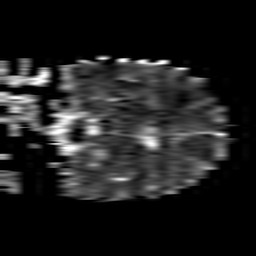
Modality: ADC
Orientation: coronal
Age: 42
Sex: female
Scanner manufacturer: philips
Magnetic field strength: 1.5 T
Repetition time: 3.398 s
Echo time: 0.06922 s